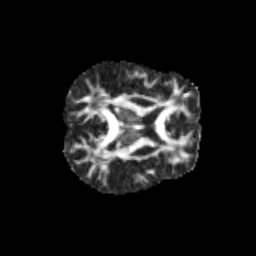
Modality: FA
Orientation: axial
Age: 11
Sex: female
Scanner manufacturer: siemens
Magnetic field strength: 3 T
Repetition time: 3.8 s
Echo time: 0.07 s